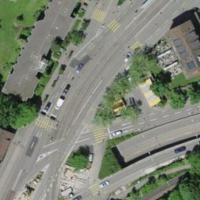
EUNIS habitat code: 57
Species observed at this site:
Eristalis tenax